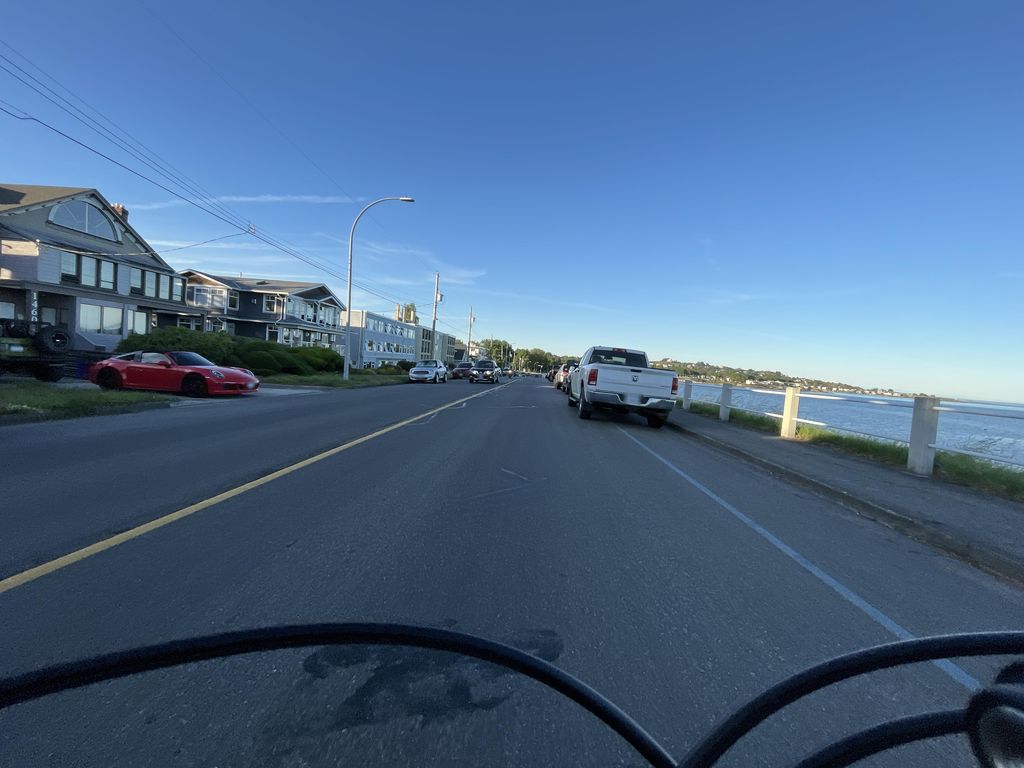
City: victoria